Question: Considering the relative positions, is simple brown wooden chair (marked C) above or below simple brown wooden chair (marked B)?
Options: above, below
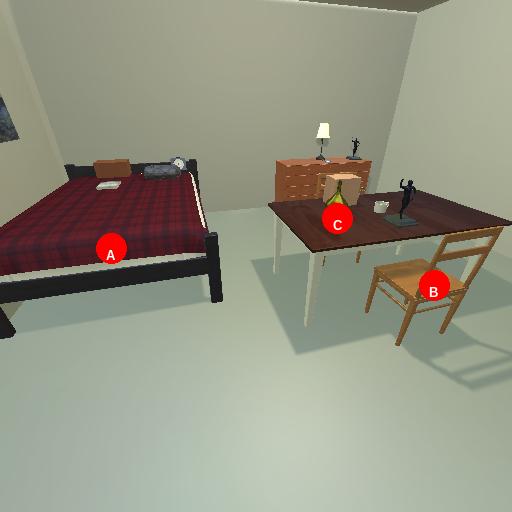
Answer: above